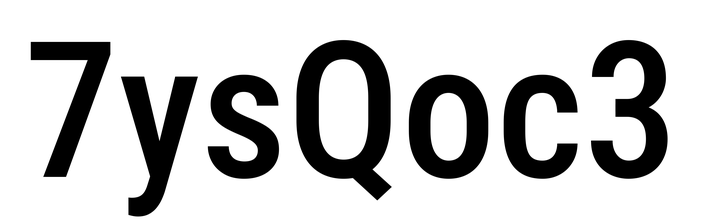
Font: Roboto_Condensed_Medium